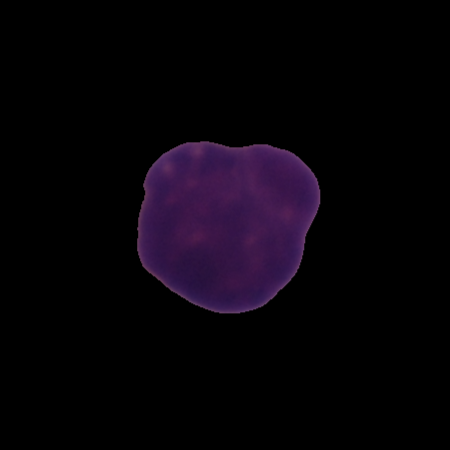
Label: healthy